Field crop: tomato
Growth stage: 1
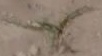
Species: cyperus